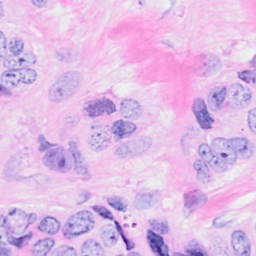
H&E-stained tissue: Breast